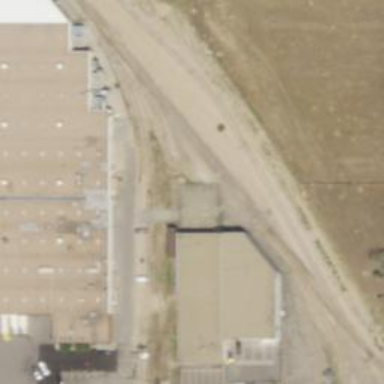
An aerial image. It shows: Rail spur service.